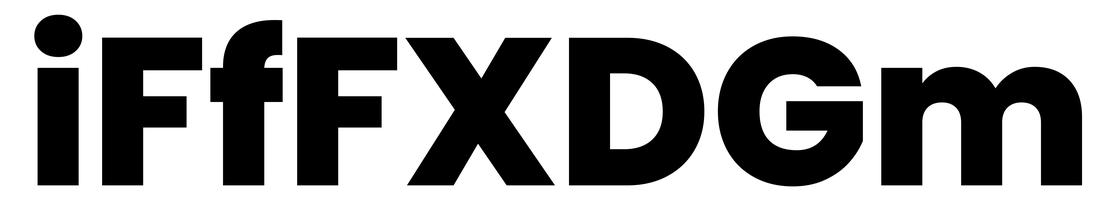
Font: Poppins-ExtraBold